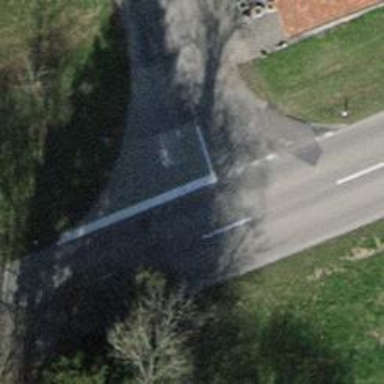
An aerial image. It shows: Stop road.